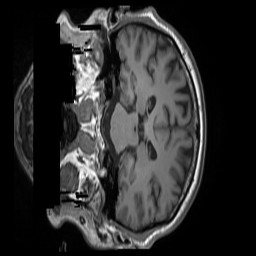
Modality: T1w
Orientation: coronal
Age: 69
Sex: male
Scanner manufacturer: siemens
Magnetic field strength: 3 T
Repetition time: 1.55 s
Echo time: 0.00234 s